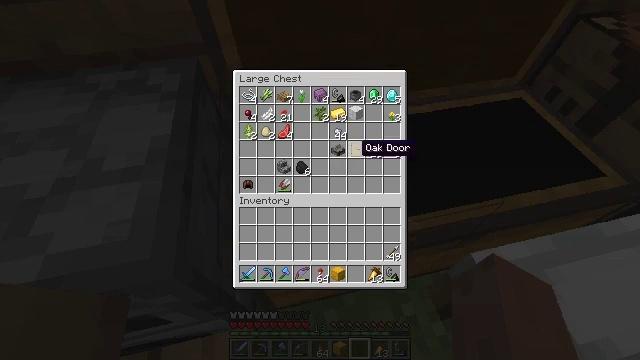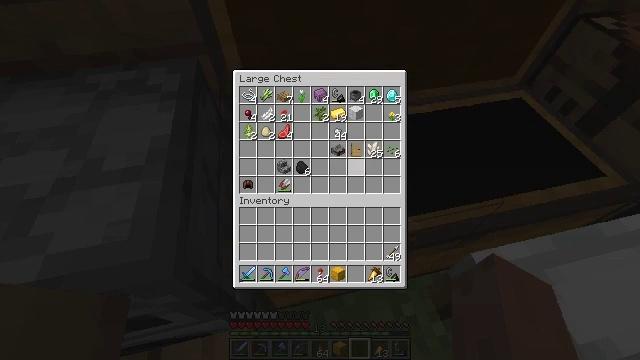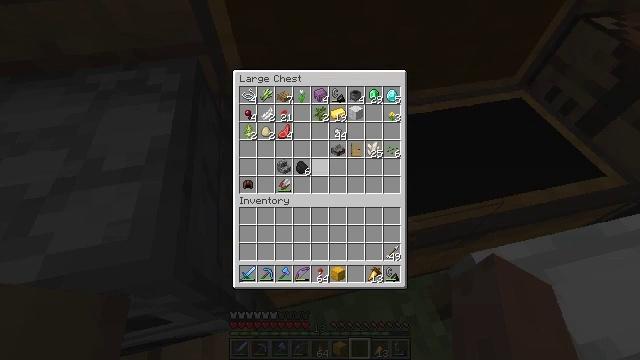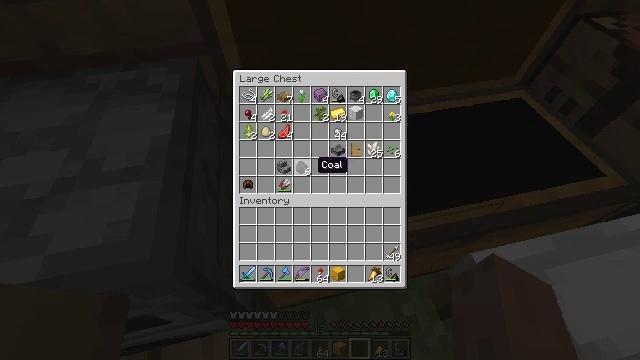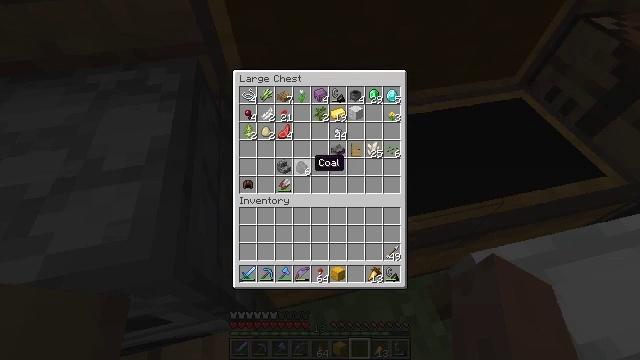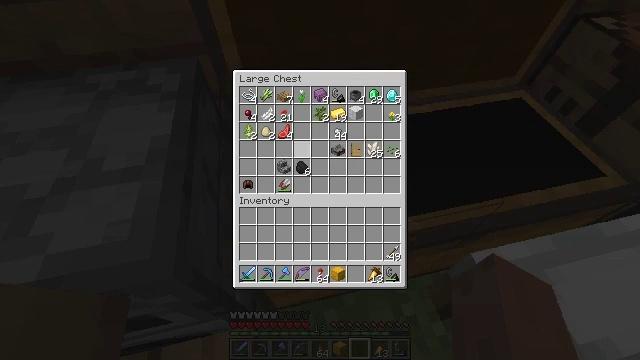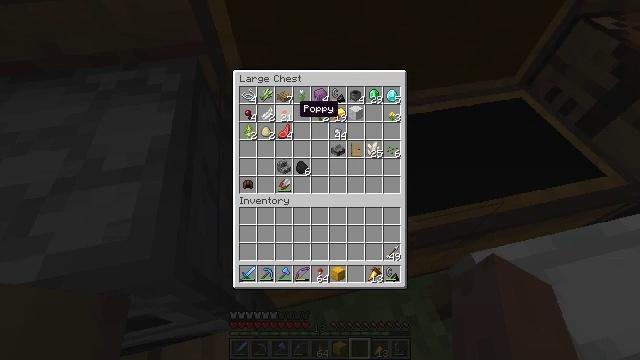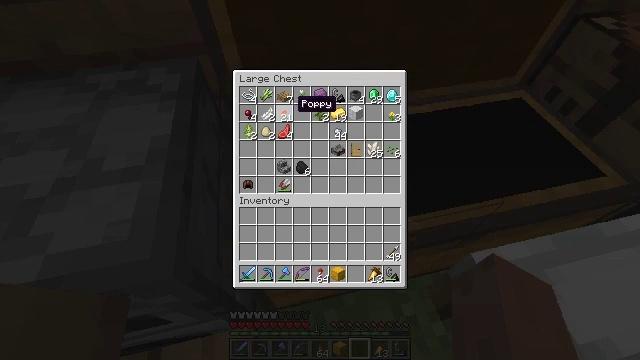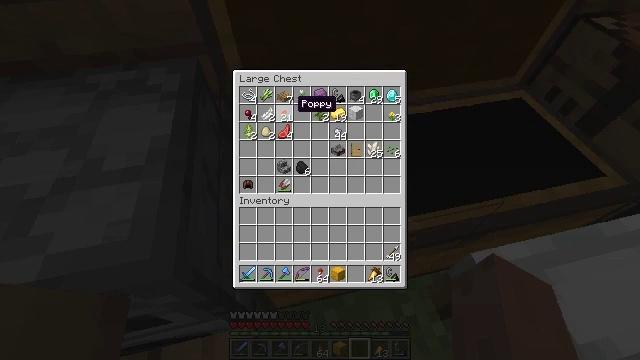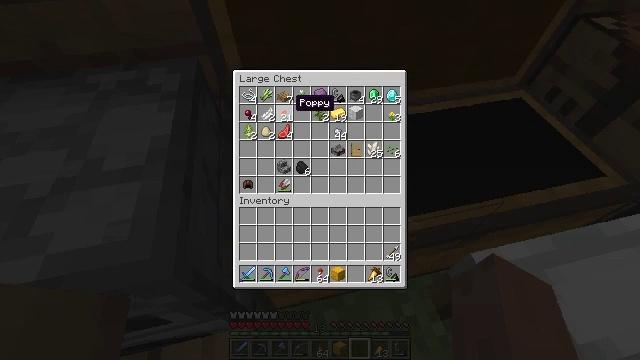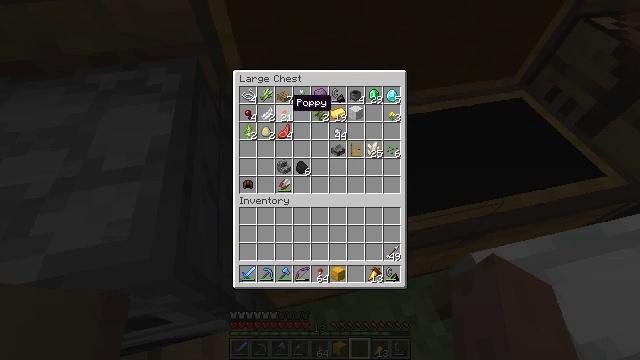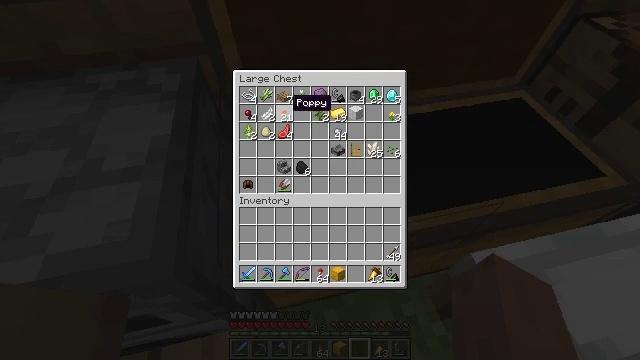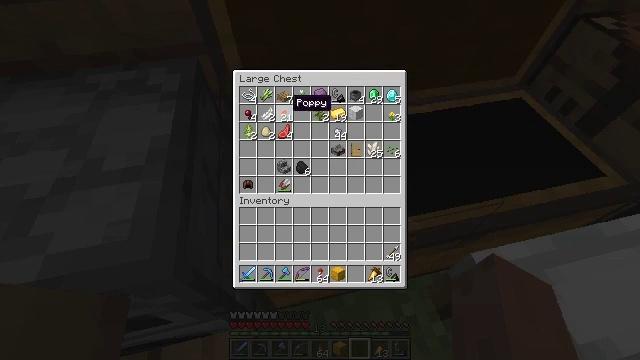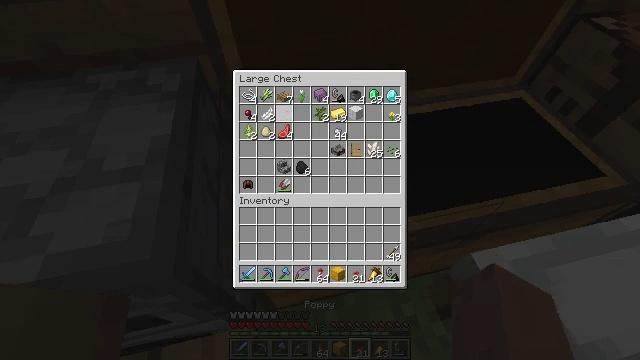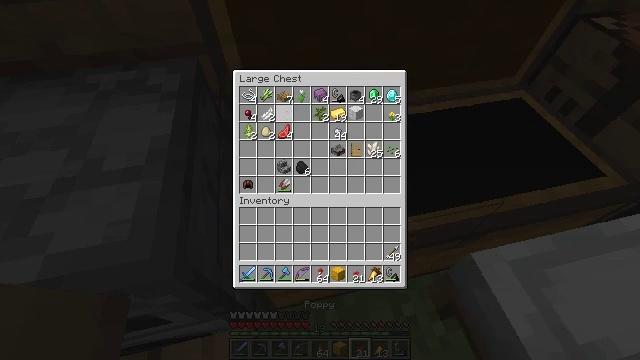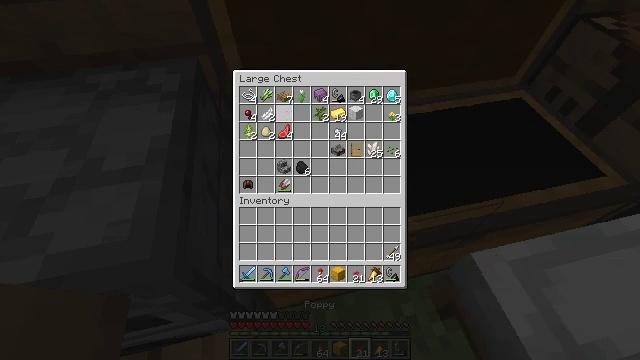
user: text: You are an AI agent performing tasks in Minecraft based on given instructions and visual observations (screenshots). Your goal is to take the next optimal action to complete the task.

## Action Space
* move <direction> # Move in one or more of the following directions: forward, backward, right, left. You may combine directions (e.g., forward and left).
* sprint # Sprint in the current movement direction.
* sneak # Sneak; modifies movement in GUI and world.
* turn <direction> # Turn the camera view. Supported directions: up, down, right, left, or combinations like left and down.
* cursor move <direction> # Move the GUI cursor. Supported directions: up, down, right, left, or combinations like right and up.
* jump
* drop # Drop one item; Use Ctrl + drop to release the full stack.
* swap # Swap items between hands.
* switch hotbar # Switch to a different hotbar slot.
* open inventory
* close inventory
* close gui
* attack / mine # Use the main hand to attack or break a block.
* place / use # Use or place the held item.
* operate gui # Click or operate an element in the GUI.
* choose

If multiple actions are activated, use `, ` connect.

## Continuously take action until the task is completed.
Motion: motion action
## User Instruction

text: Utilize the crafting table to make some red dye.
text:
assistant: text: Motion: sneak
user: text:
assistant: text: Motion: sneak, cursor move left and down
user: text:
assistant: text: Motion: sneak, cursor move left
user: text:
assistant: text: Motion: sneak
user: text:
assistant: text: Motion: sneak, cursor move left and up
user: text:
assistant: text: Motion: sneak, cursor move up
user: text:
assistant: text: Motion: sneak
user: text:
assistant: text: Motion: sneak
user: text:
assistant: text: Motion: sneak
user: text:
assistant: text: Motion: sneak
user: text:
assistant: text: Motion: sneak
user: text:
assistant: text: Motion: sneak
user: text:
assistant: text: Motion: sneak, operate gui
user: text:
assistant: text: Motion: sneak, operate gui
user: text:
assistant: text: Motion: sneak, operate gui
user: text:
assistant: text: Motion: sneak
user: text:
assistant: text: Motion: sneak
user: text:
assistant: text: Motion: sneak
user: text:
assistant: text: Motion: sneak, cursor move right
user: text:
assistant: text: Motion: sneak, cursor move right
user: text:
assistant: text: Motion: sneak, cursor move right
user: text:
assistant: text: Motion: turn right and up, close gui
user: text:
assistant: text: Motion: turn right and up
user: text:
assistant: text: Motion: turn right and up
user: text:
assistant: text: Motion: move forward, turn right and up
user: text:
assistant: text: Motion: move forward
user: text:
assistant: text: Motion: move forward, sprint
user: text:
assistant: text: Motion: move forward, sprint, turn right and up
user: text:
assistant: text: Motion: move forward, sprint, turn right and up
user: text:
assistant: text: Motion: move forward, sprint, turn right and up